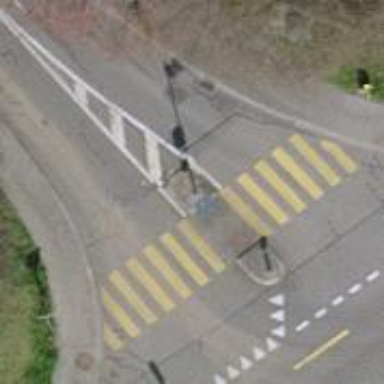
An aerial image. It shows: Marked crossing with zebra pattern. There is island at the crossing.